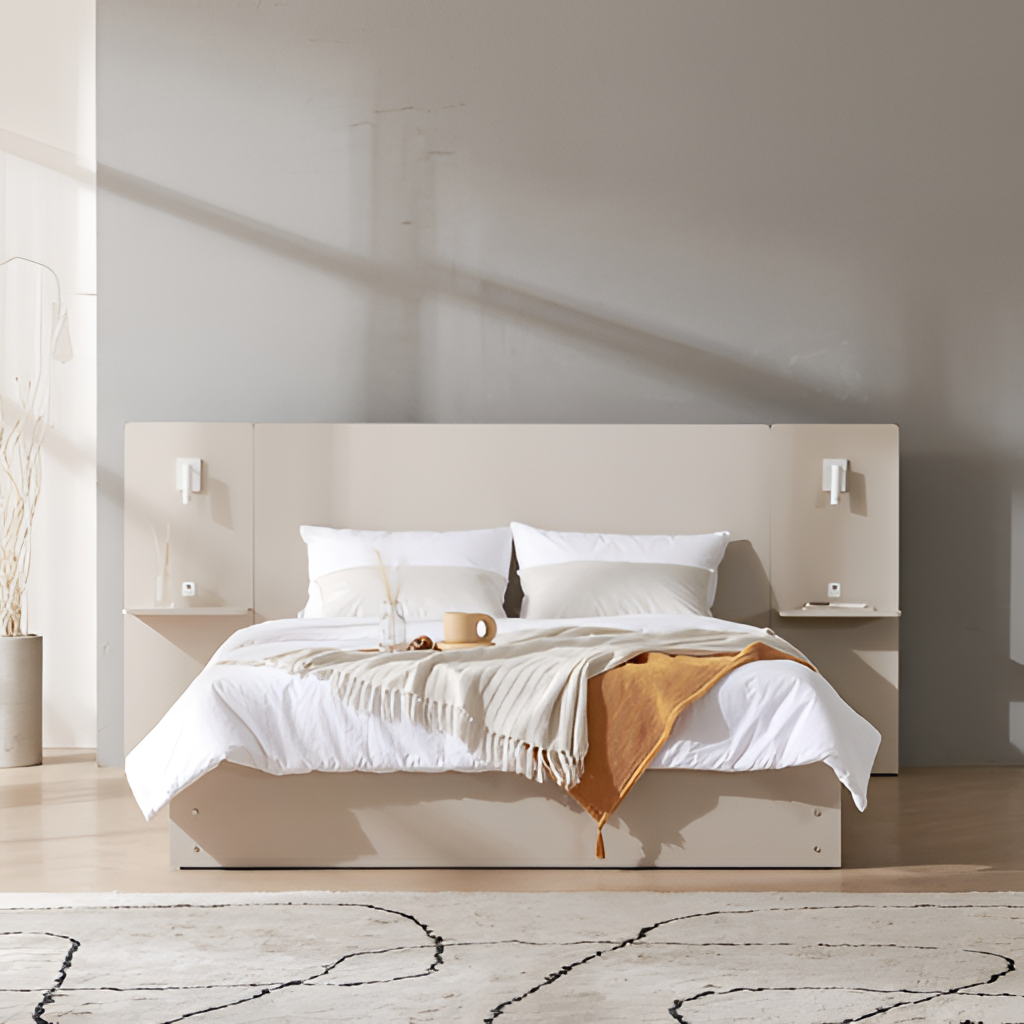
bedroom, beige wood bed, modern, paint wallpaper, with solid pattern, beige wood flooring, with plank pattern